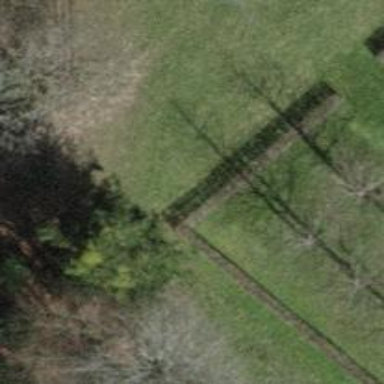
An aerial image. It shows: Wall barrier.